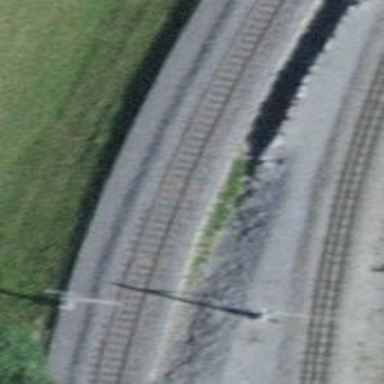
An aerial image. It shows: Narrow-gauge railway track with 1 electrified contact line.